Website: home-depot
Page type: customer-info-address
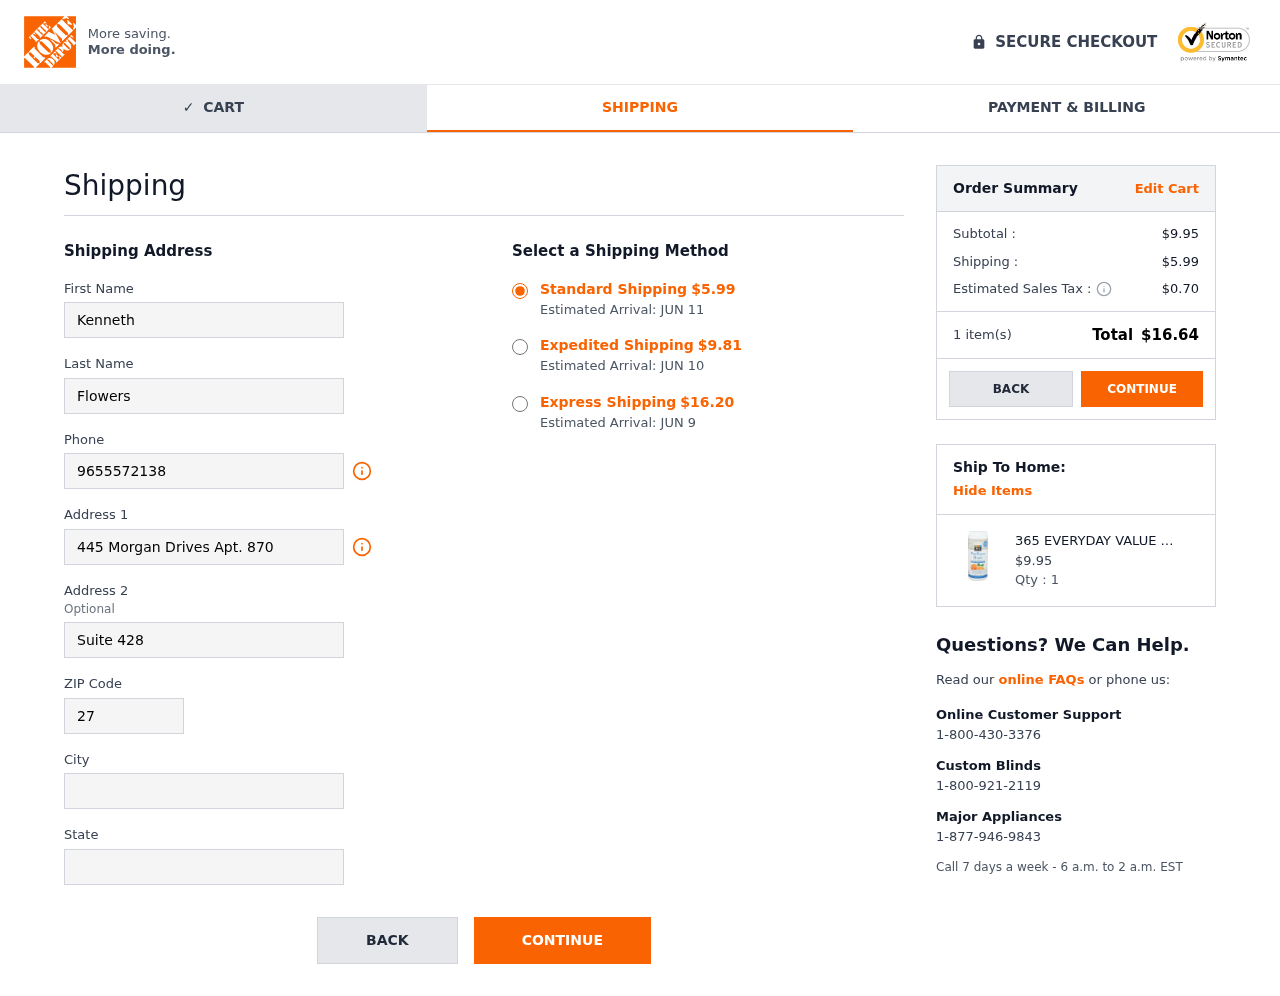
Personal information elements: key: PII_CITY
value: West Christina
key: PII_FIRSTNAME
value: Kenneth
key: PII_LASTNAME
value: Flowers
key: PII_PHONE
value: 9655572138
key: PII_POSTCODE
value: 27215
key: PII_STATE
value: Arizona
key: PII_STREET
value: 445 Morgan Drives Apt. 870
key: PII_STREET2
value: Suite 428
Product elements: key: PRODUCT1_NAME
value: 365 EVERYDAY VALUE Psyllium Husk Powder Orange, 10 OZ
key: PRODUCT1_PRICE
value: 9.95
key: PRODUCT1_QUANTITY
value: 1
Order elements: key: ORDER_SHIPPING_COST
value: $5.99
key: ORDER_DELIVERY_DATE
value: Estimated Arrival: JUN 11
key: ORDER_SHIPPING_COST_EXPEDITED
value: $9.81
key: ORDER_DELIVERY_DATE_EXPEDITED
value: Estimated Arrival: JUN 10
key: ORDER_SHIPPING_COST_EXPRESS
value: $16.20
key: ORDER_DELIVERY_DATE_EXPRESS
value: Estimated Arrival: JUN 9
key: ORDER_SUBTOTAL
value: $9.95
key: ORDER_TAX
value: $0.70
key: ORDER_NUM_ITEMS
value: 1 item(s)
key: ORDER_TOTAL
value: $16.64